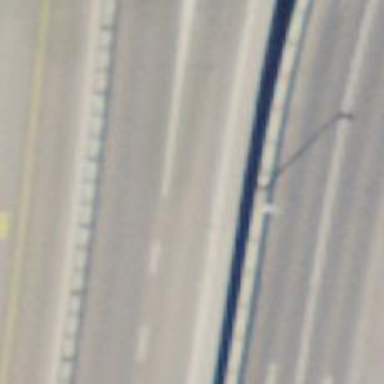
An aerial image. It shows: Bridge with asphalt surface on motorway link.